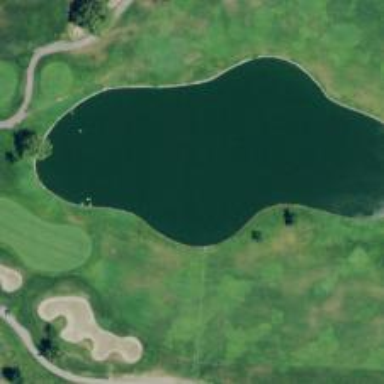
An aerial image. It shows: Water hazard on golf course. The hazard is natural water feature.